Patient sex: M
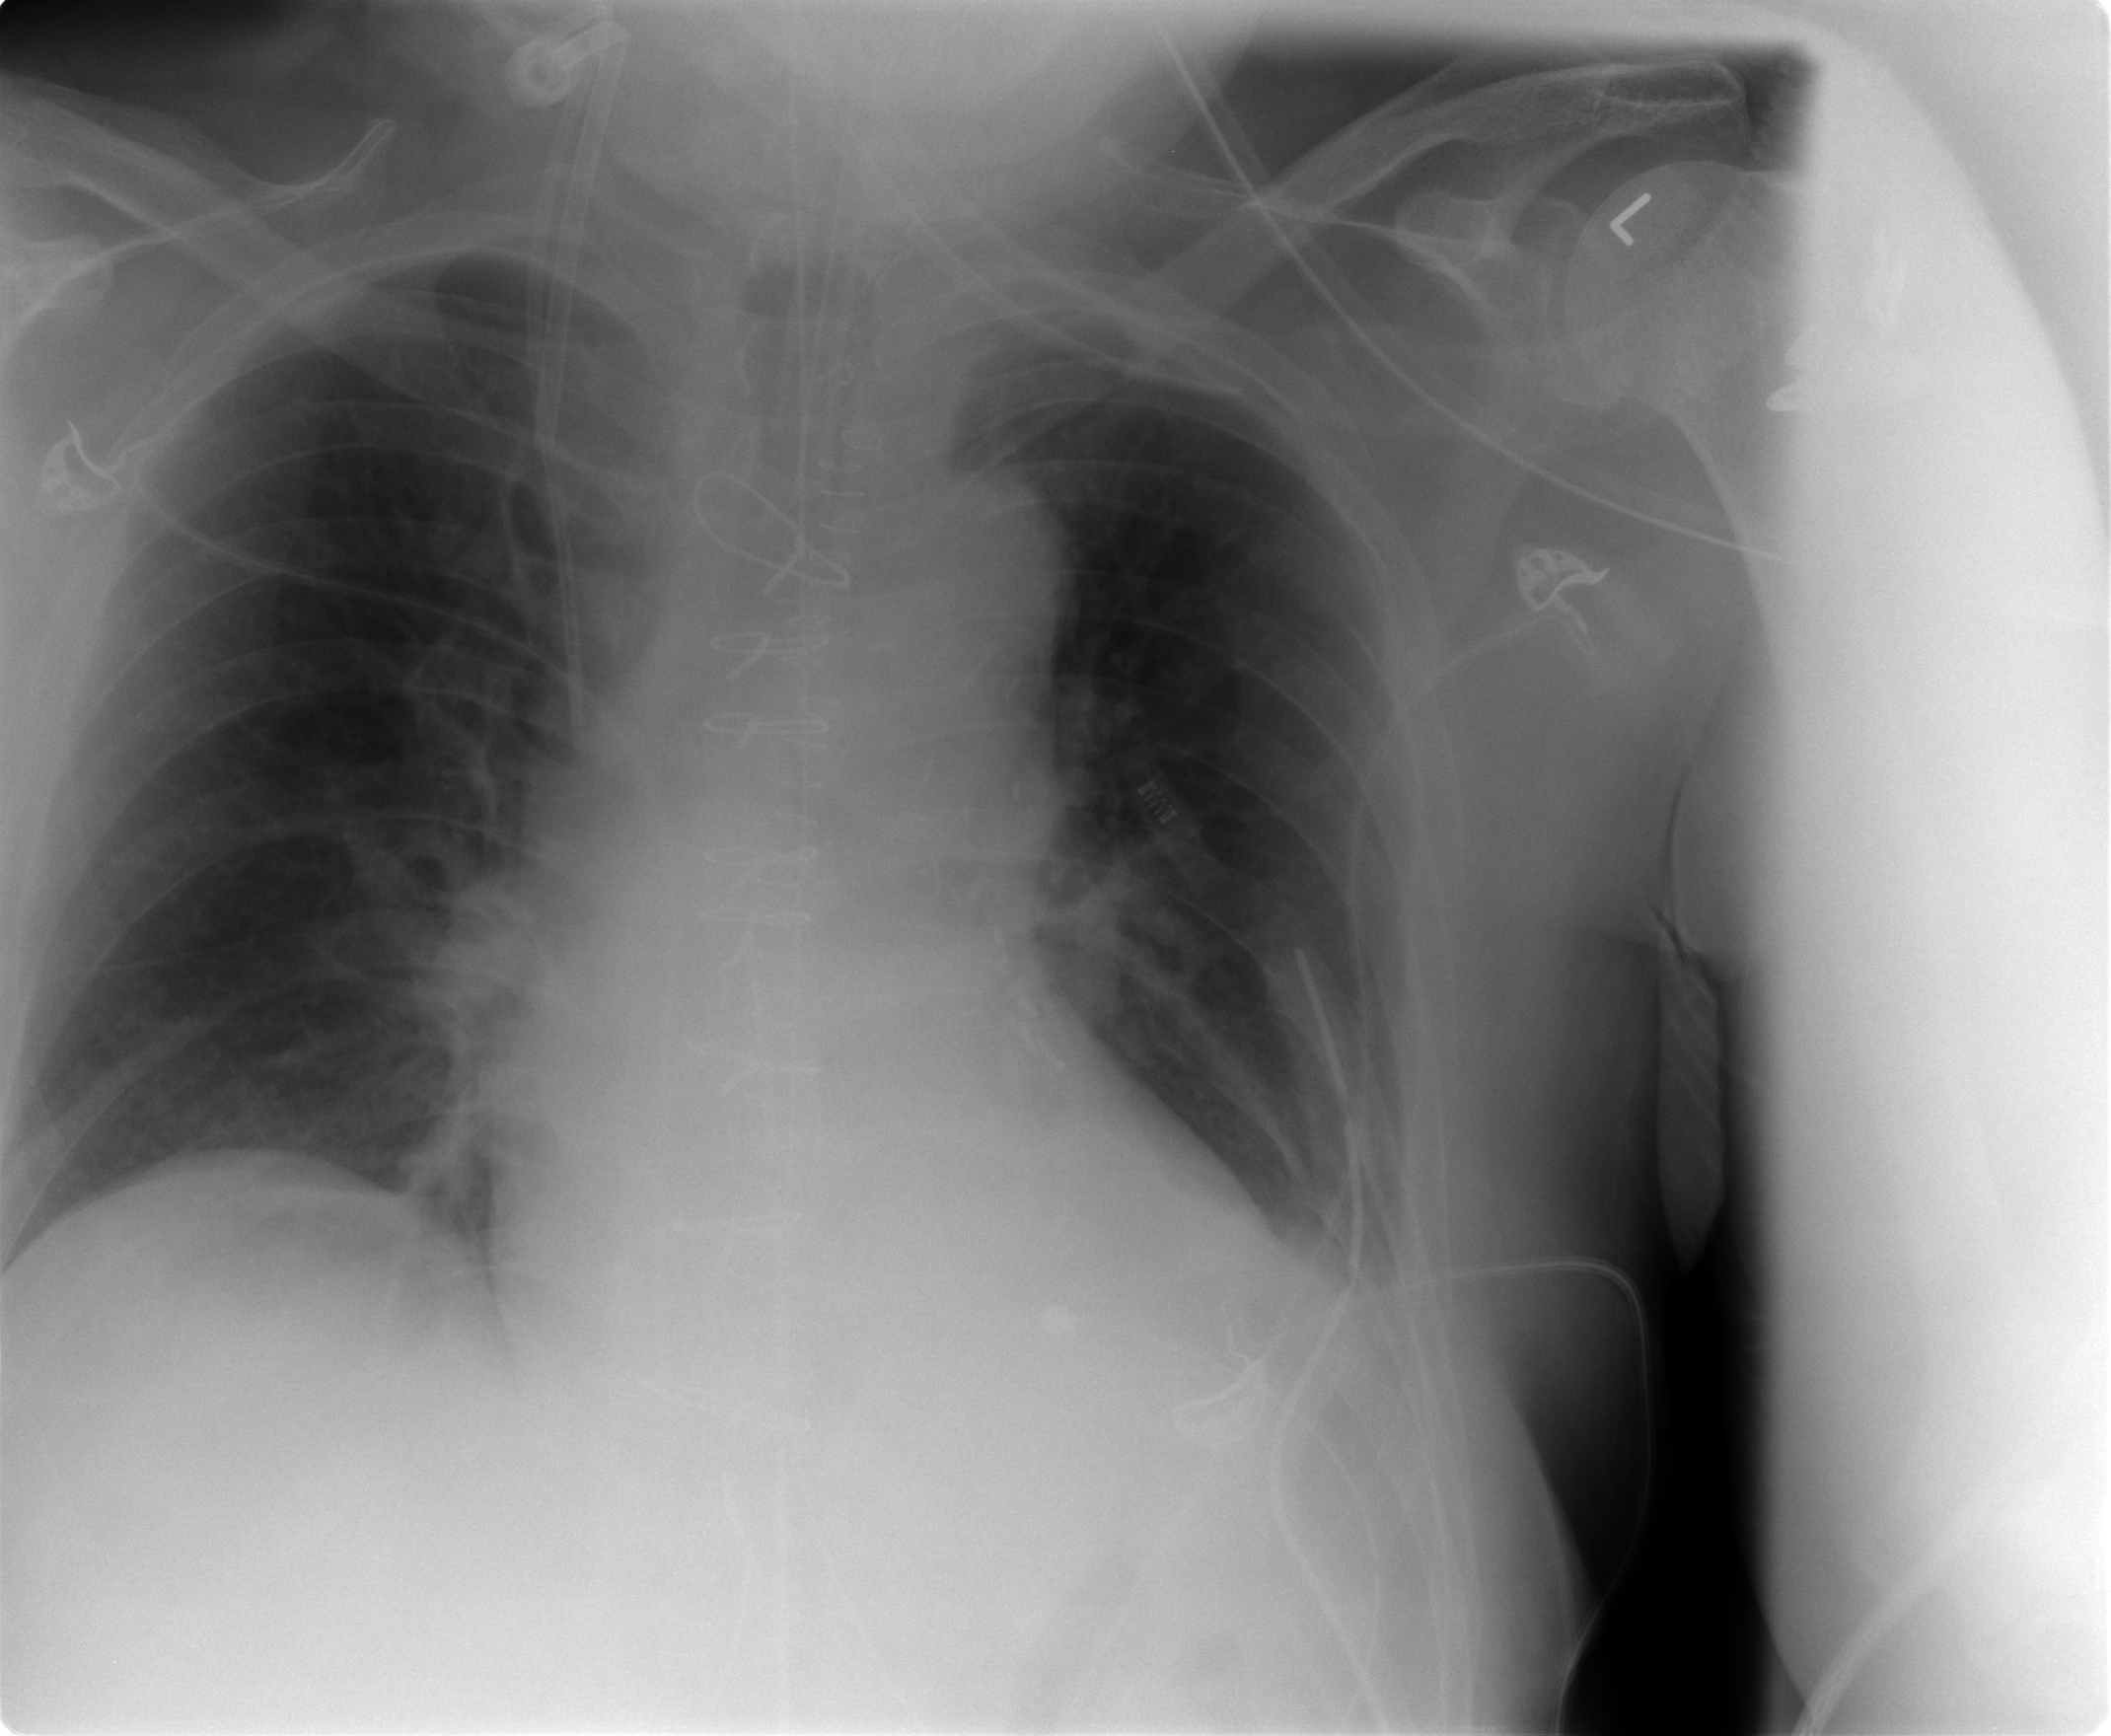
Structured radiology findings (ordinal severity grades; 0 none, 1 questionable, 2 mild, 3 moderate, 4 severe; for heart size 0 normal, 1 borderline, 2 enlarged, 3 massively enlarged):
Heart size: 0
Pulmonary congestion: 0
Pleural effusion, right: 0
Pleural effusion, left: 1
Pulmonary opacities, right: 0
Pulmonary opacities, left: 0
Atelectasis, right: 1
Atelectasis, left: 1